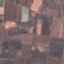
Land use / land cover: PermanentCrop